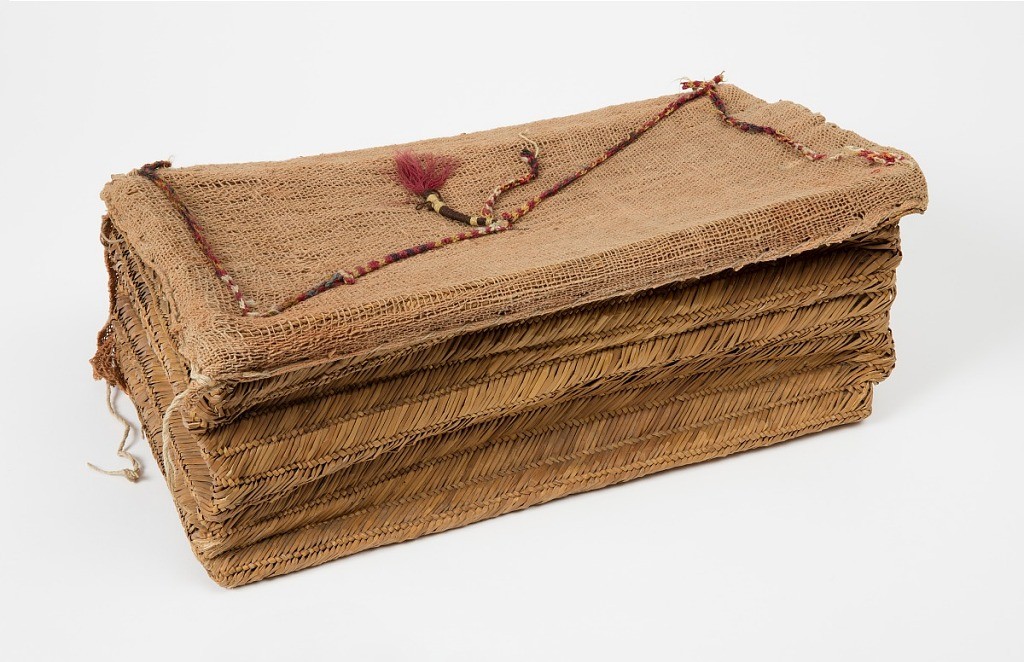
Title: Basket and contents
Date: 11th–14th century
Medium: rushes, cotton, wool, clay beads
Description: Outer basket of plaited rushes partly covered with coarse undyed cotton cloth and a plaited multicolored wool cord. Inner basket of plaited rushes with cloth covering made with double warps and containing: four cotton fiber cones, one small loom with cotton warp and cotton weft on a shuttle, one shed tied to a stick; one wound with wool and cotton yarns and a tassel; two full thread holders, each made of crossed sticks; sixteen thorn spindles, each painted and with decorated clay bead; nine thorn spindles painted (four of these with hollow stem, substitute for bead); two long stem thread-holders with bead at each end wound with wool yarn; six pieces of stem wound with cotton; one long hank of undyed cotton yarn.